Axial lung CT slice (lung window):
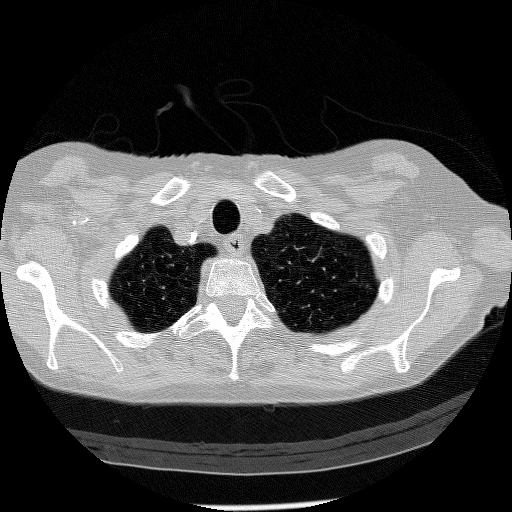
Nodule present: no